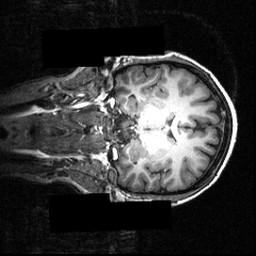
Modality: T1w
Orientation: coronal
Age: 26
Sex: female
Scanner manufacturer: siemens
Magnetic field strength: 3.951 T
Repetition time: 1.5 s
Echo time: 0.00335 s